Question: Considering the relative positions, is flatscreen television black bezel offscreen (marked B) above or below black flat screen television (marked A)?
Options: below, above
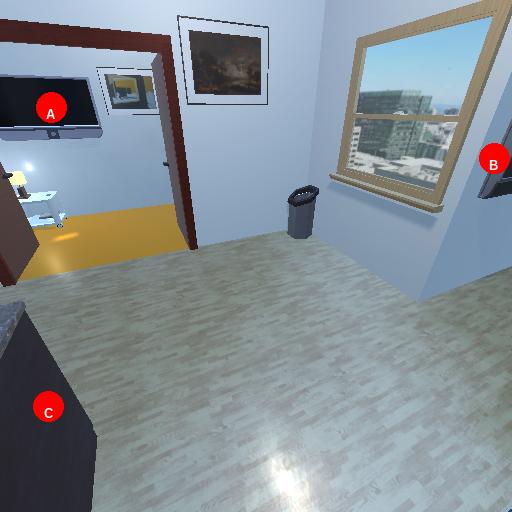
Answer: below